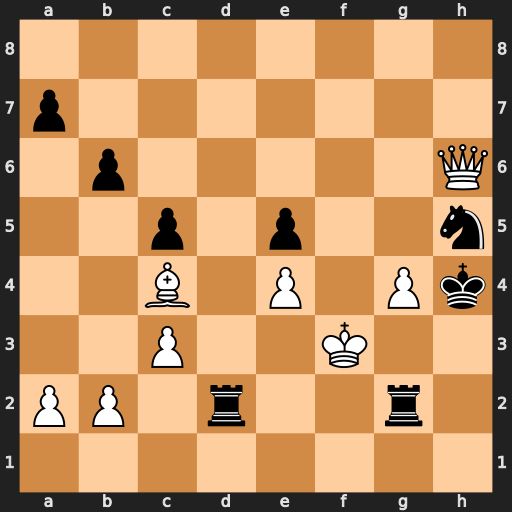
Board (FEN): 8/p7/1p5Q/2p1p2n/2B1P1Pk/2P2K2/PP1r2r1/8
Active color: w
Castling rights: -
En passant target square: -
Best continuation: Qxh5#